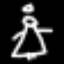
Label: angel